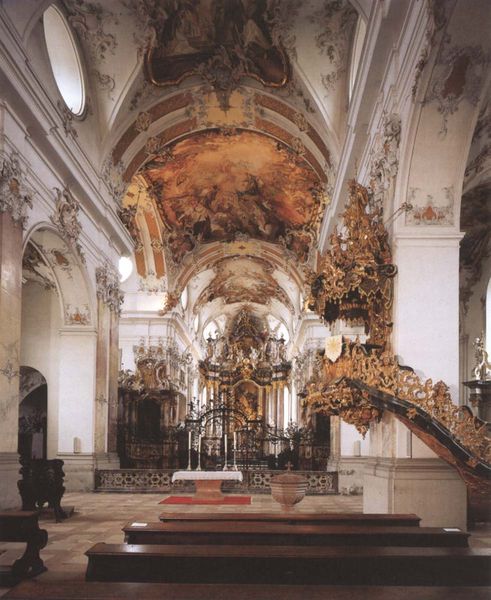
Titel: Klosterkirche Amorbach
Künstler: Maximilian von Welsch
Standort: Amorbach, St. Maria (EU - D - Bayern)
Schlagwörter: weiß, fenster, zaun, barock, innenraum, gitter, kirche, gold, stuck, foto, altar, bänke, hauptschiff, lettner, kirchenbänke, mittelschiff, kanzel, ehrfurcht, deckengemälde, vergoldung, deckenmalerei, saalkirche, ausmalung, stuckierung, weihwasserbecken, ausgemalt, deckem